Question: I am writing a program for a class (C LANGUAGE) which would be a menu for an APP store. at some point in the program, the user will not have enough money to buy anything from the menu, so he will need to add money to his account, this is my function definition for that part below. as i run my program, it compiles and everything works until it reaches the switch statement below, then the program crashes but not with a run-time error, it says that "it has stopped working". this has never happened to me before, I have attached a screenshot of the error message. Please help, thank you.
'''
void moneyChoice(double *depositPtr, double appCost)
{
int choice = 0;
printf("
Please credit your money by selection:
1 -- $15.00
2 -- $10.00
3 -- $5.00
4 -- $2.00
5 -- $1.00");
printf("
Deposit amount: ");
scanf("%d", choice);
switch (choice)
{
case 1:
*depositPtr += 15.00;
break;
case 2:
*depositPtr += 10.00;
break;
case 3:
*depositPtr += 5.00;
break;
case 4:
*depositPtr += 2.00;
break;
case 5:
*depositPtr += 1.00;
break;
}
'''
}
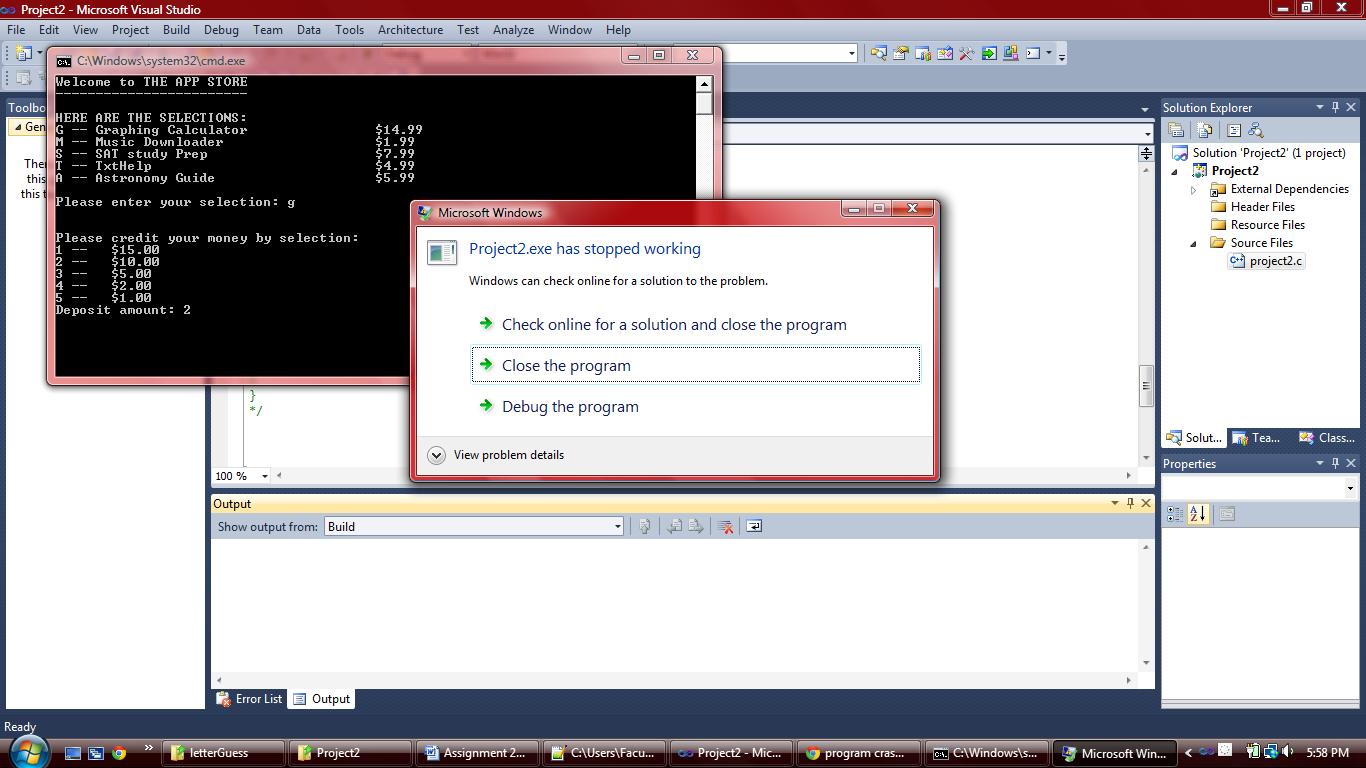
Answer: Please use a valid address for scanf, such as &choice.
'''
scanf("%d", &choice);
'''
This uses choice's address to write the scanned values. When you write scanf("%d", choice); it just gets zero(initial value of choice) as address and leads undefined behavior.
Scanf needs an address because it is altering its value inside the function. Address shows where the altering is needed(the address of choice's value). Similar way as you alter depositPtr 's pointed data.